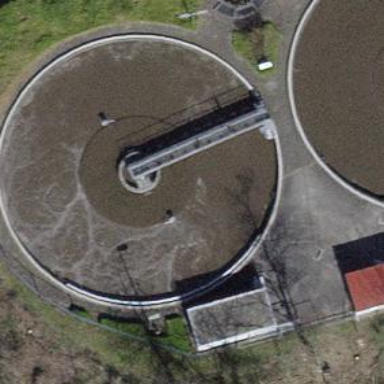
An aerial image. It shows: Body of wastewater.